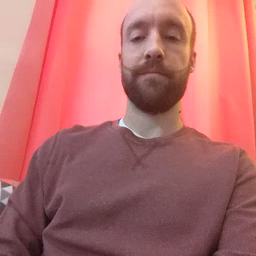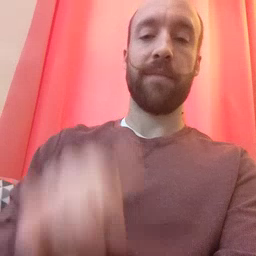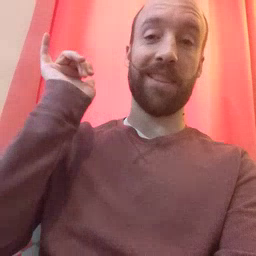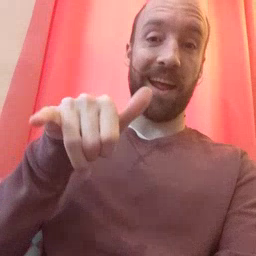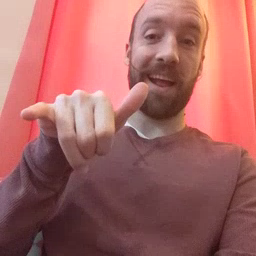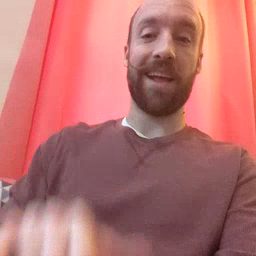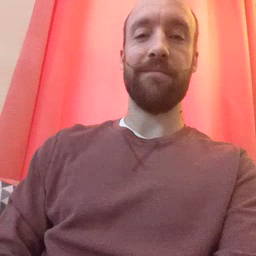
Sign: that